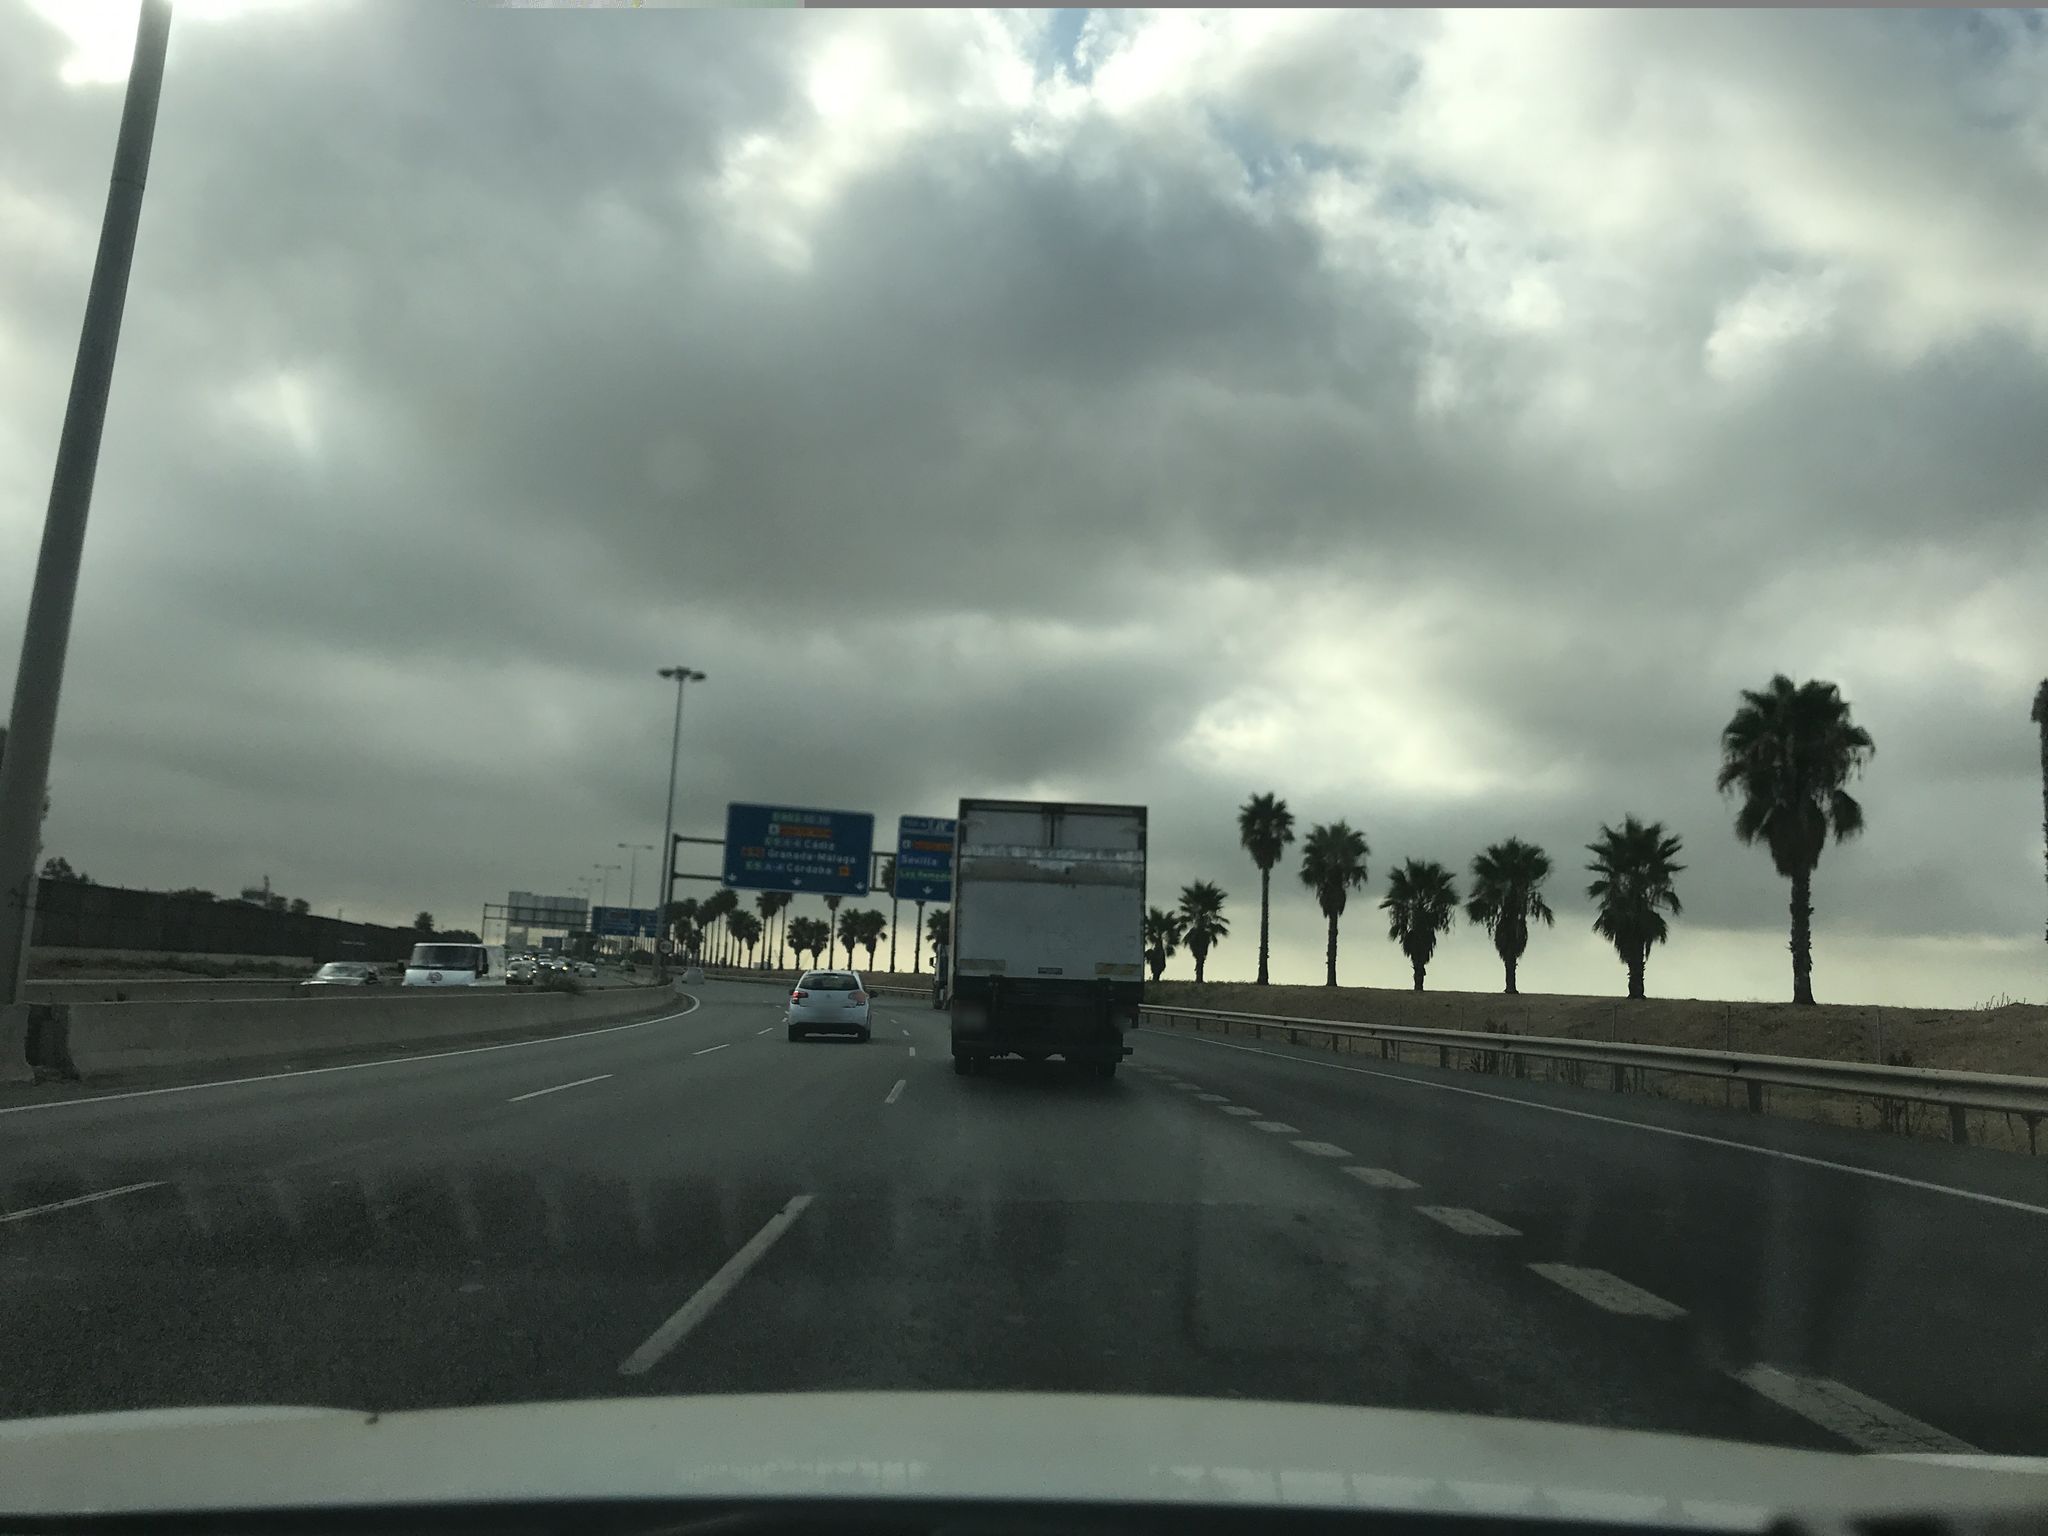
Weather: cloudy
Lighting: day
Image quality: good
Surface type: driving surface
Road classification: motorway_link, unclassified
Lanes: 2, 1
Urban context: urban centre
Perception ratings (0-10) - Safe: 3.01, Lively: 2.79, Beautiful: 1.33, Boring: 1.77, Depressing: 8.4, Wealthy: 4.14